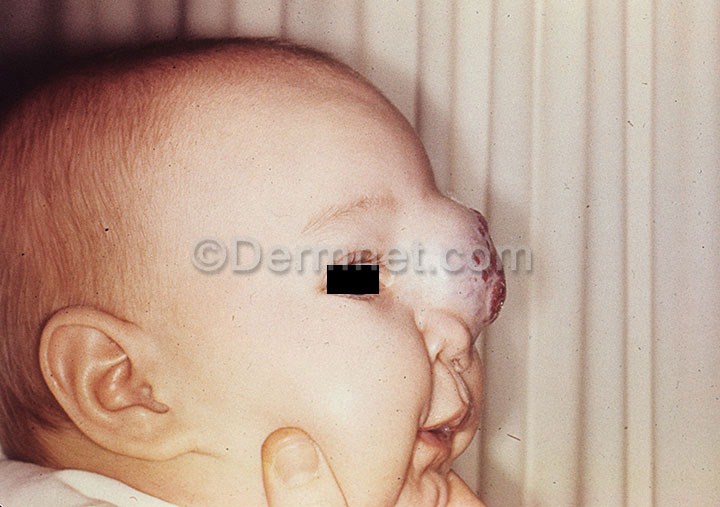
Disease: Vascular Tumors